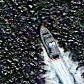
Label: civil